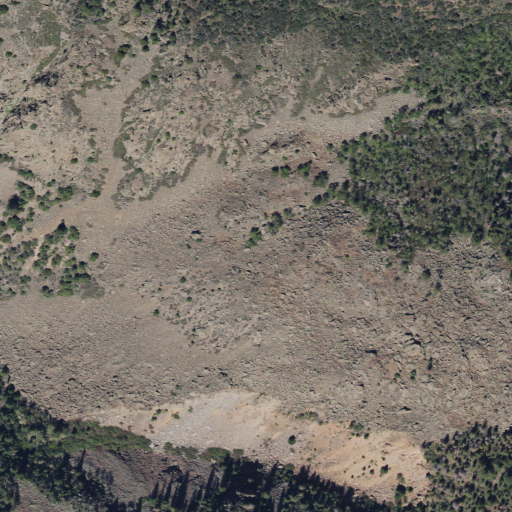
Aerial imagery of depression(s) in Utah named The Sinks containing shrub, evergreen forest, mixed forest, and deciduous forest